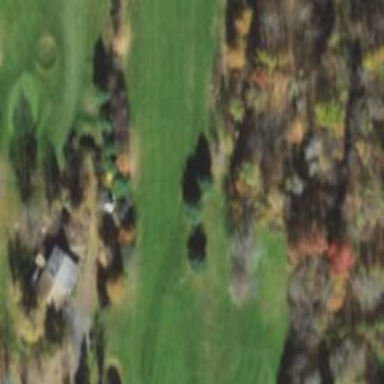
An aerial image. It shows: Grassy area designated as golf fairway.